Question: I'm trying to make a program that check the ISBN number and sees if it has the correct check digit, if it doesn't have the check digit it will add one. I have an Idea of how it will work I just cant figure out how to code for it as in the classes inheriting from each other.
This is an in class example that is not going to be graded it is just to familiarize us with getting our designs to a working program. here's what I have so far mind you this is a simple console program.

'''
public class isbn
{ //attributes
private string isbnNum;
//method
public string GetIsbn()
{
return this.isbnNum;
}
//constructor
public isbn()
{
Console.Write("Enter Your ISBN Number: ");
this.isbnNum = Console.ReadLine();
}//end default constructor
//method
public string displayISBN()
{
return this.GetIsbn();
}
public static void Main(string[] args)
{
//create a new instance of the ISBN/book class
isbn myFavoriteBook = new isbn();
//contains the method for checking validity
bool isValid = CheckDigit.CheckIsbn(myFavoriteBook.GetIsbn());
//print out the results of the validity.
Console.WriteLine(string.Format("Your book {0} a valid ISBN",
isValid ? "has" : "doesn't have"));
Console.ReadLine();
}//end main
'''
This is the check digit code the professor provided in class we just have to mesh it up to get it to work. I know this goes in the check digit class what I don't know is how to incorporate it into code.
'''
public static class CheckDigit
{ // attributes
public static string NormalizeIsbn(string isbn)
{
return isbn.Replace("-", "").Replace(" ", "");
}
public static bool CheckIsbn(string isbn) // formula to check ISBN's validity
{
if (isbn == null)
return false;
isbn = NormalizeIsbn (isbn);
if (isbn.Length != 10)
return false;
int result;
for (int i = 0; i < 9; i++)
if (!int.TryParse(isbn[i].ToString(), out result))
return false;
int sum = 0;
for (int i = 0; i < 9; i++)
sum += (i + 1) * int.Parse(isbn[i].ToString());
int remainder = sum % 11;
if (remainder == 10)
return isbn[9] == 'X';
else
return isbn[9] == (char)('0' + remainder);
}
'''
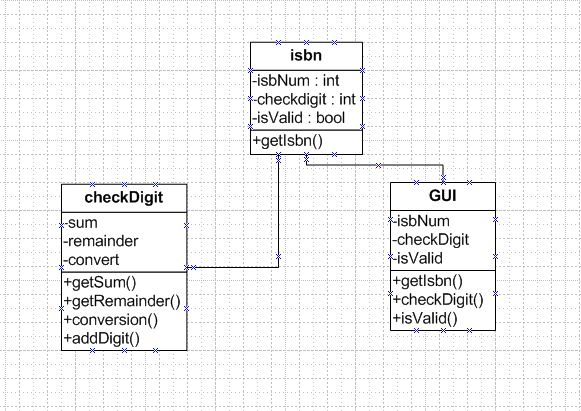
Answer: It sounds like the class 'CheckDigit' is the business rules validator for ISBN numbers.
In that case:
'''
public static class CheckDigit
{
public static bool CheckIsbn(string isbn)
{
//implementation as in your question.
}
}
'''
Now write a new application (here it's a console app) that uses both of your classes.
'''
class MyConsoleApp
{
static void Main(string[] args)
{
//create a new instance of the ISBN/book class. you're prompted as part
//of the constructor.
isbn myFavoriteBook = new isbn();
//new class contains the method for checking validity
bool isValid = CheckDigit.CheckIsbn(myFavoriteBook.GetIsbn());
//write out the results of the validity.
Console.WriteLine(string.Format("Your book {0} a valid ISBN",
isValid ? "has" : "doesn't have"));
Console.ReadLine();
}
}
'''
Here's what's happening:
- 'this.isbnNum'- 'CheckDigit''isbn.GetIsbn()'- 'CheckIsbn()'
So really there are 2 main classes - 'isbn' and the 'CheckDigit'. The other 'Main(string[] args)' can be removed from your code.
Here's the <URL>. Paste into your application, and you can see what's happening.
Is that the help you were looking for? Either way, leave a comment, and we can get it sorted out for you.
- 'CheckIsbn''out'
Redefine your method like this if you want the ISBN entered by the user, to retain any changes made within the method 'CheckIsbn':
'''
public static bool CheckIsbn(out string isbn)
'''